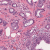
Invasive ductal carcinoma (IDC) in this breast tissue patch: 1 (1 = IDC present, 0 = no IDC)